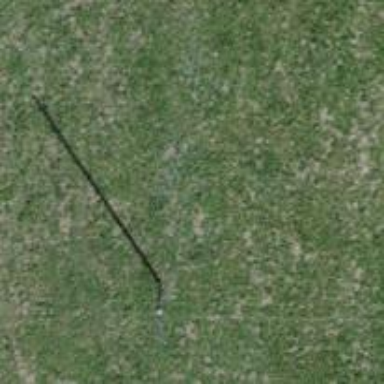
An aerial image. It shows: Power pole.